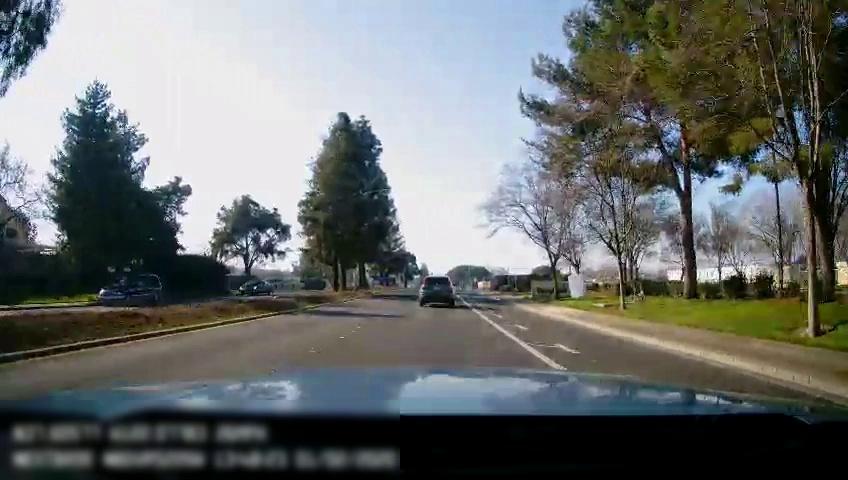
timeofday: Day
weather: Sunny
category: Drivable Space
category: Drivable Space
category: Vehicles | SUV
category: Vehicles | Car
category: Vehicles | SUV
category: Lanes | Current Lane
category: Lanes | Current Lane